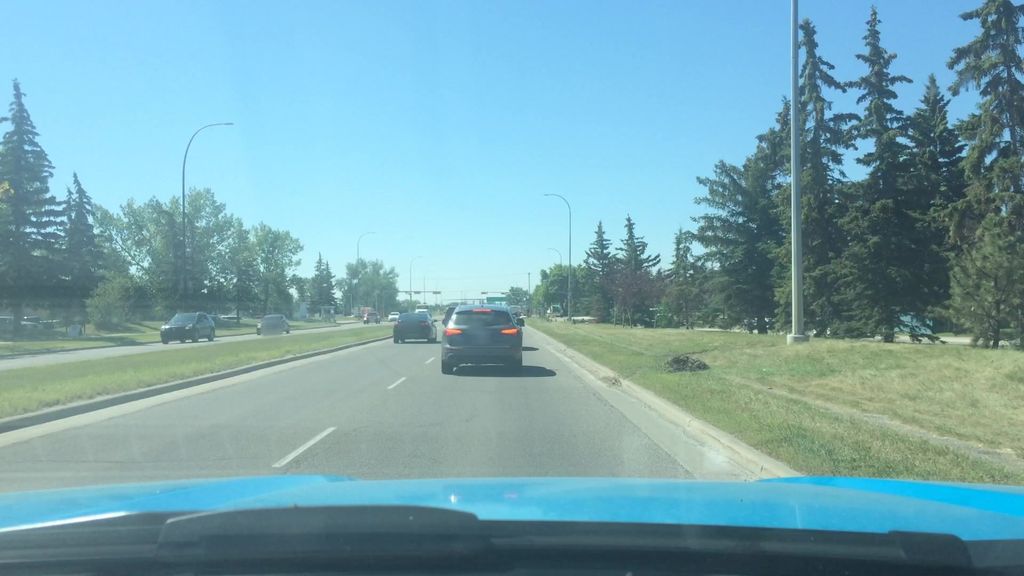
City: calgary